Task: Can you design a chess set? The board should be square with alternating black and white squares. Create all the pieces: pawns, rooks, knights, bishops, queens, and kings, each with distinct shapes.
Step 3978:
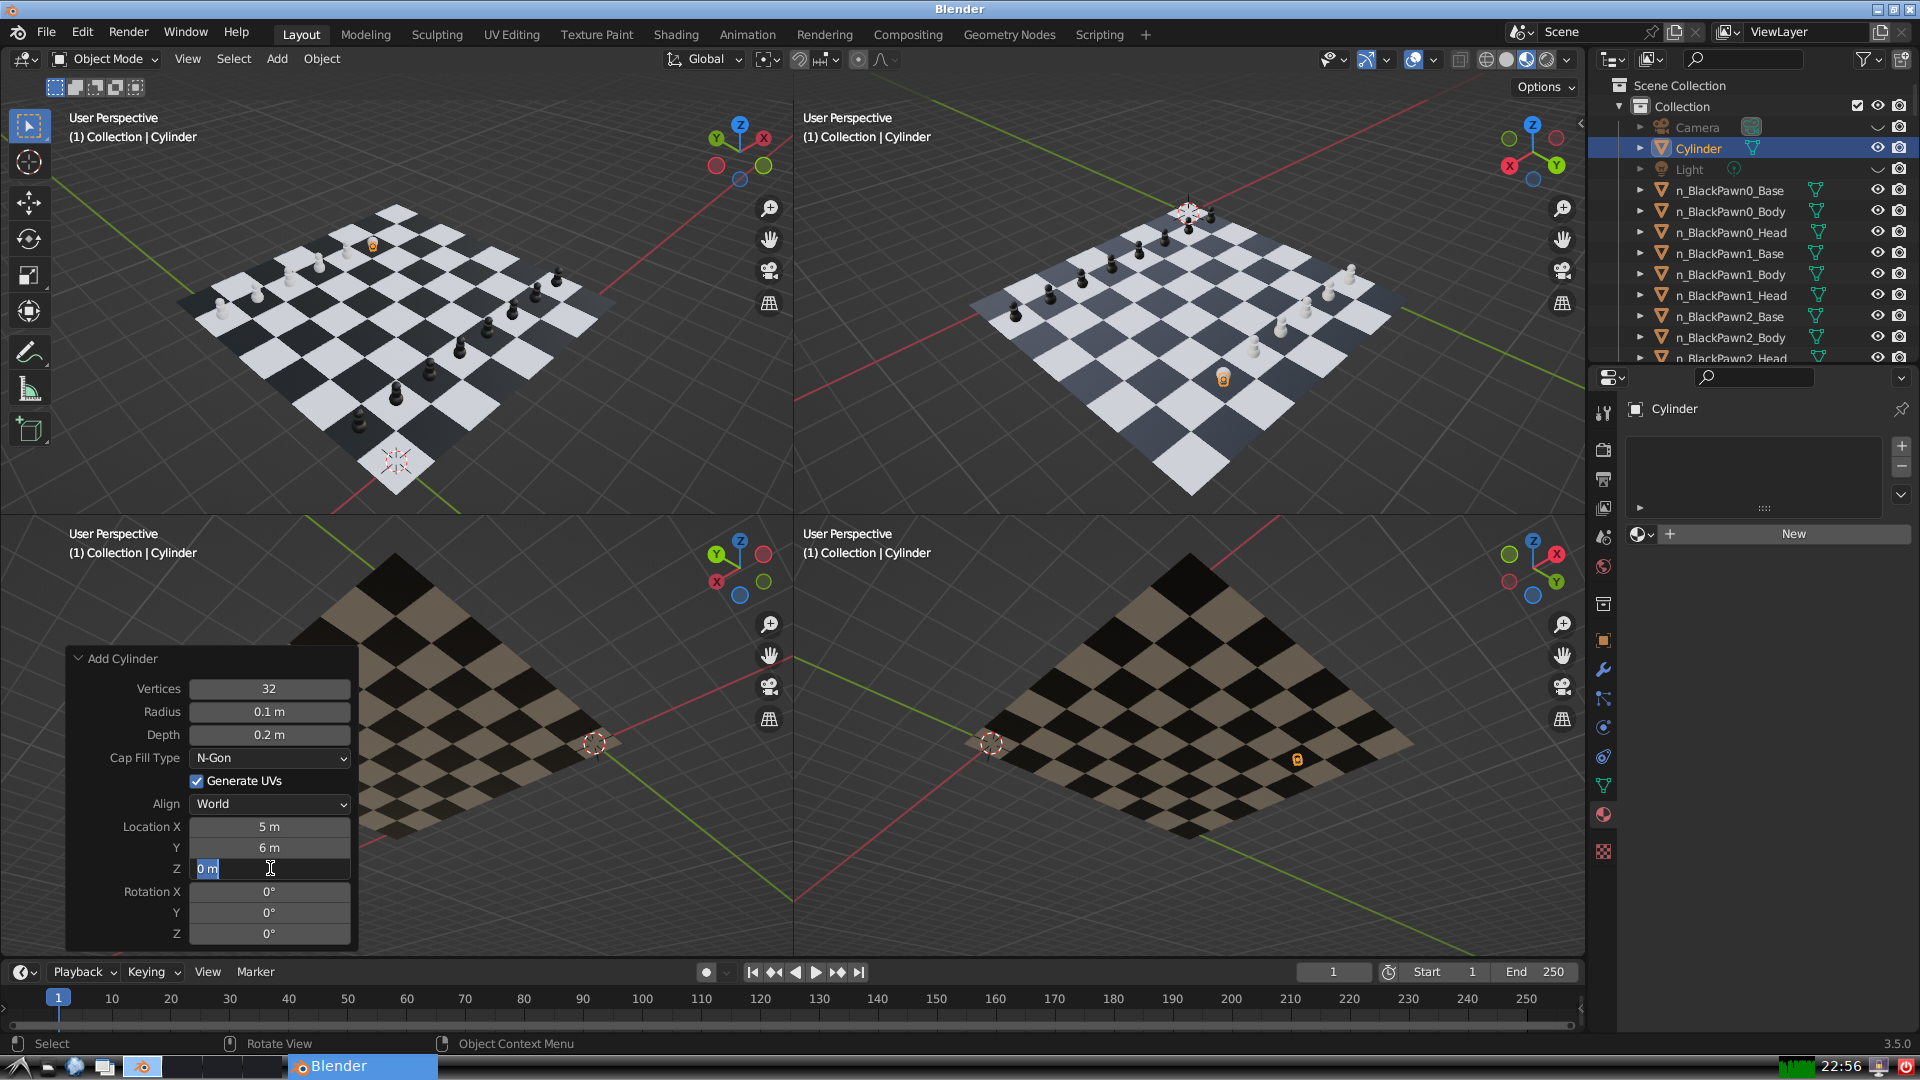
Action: input_text: 0.3